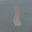
Label: 1